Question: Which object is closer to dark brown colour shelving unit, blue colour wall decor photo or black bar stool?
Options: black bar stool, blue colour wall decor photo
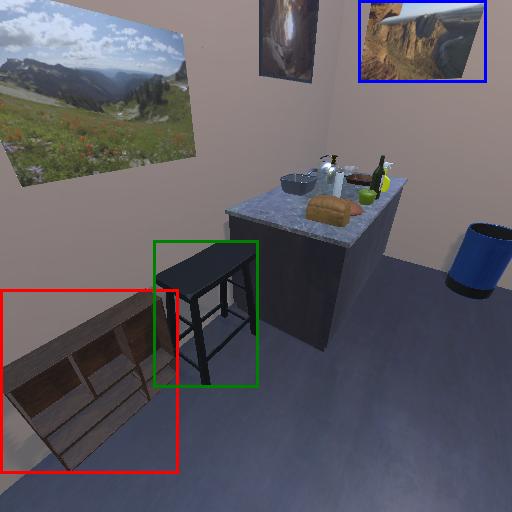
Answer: black bar stool